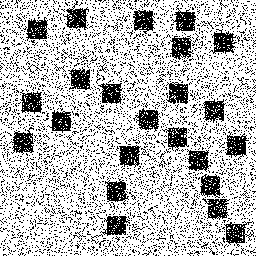
Squares: 23
Triangles: 0
Stars: 0
Total shapes: 23